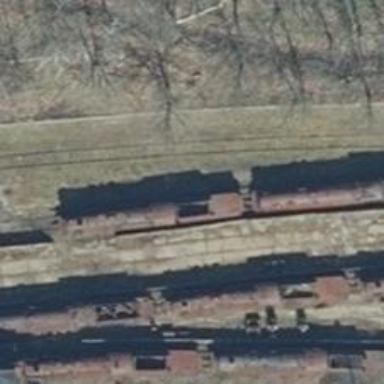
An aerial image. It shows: Railway yard used for servicing trains.